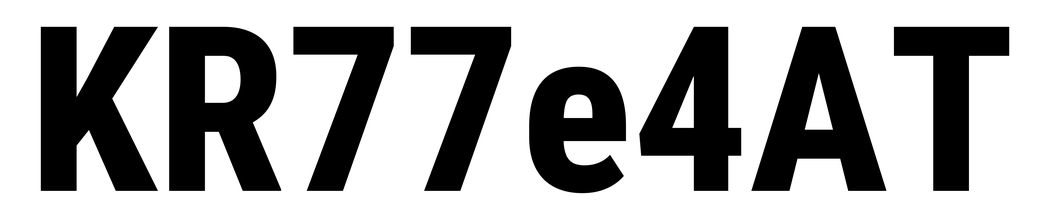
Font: Roboto_Condensed_ExtraBold